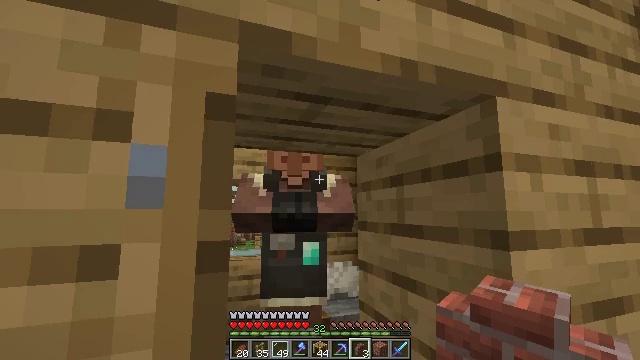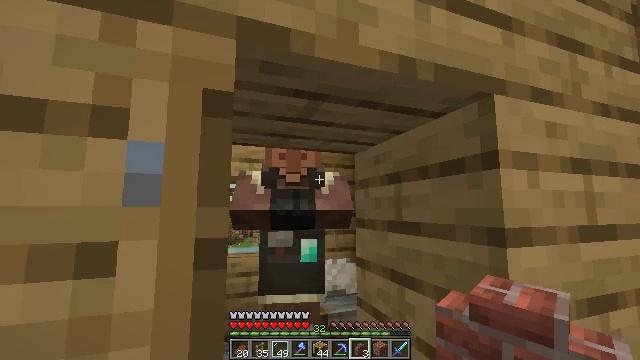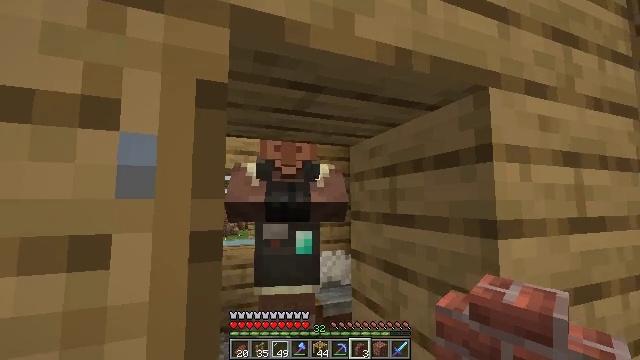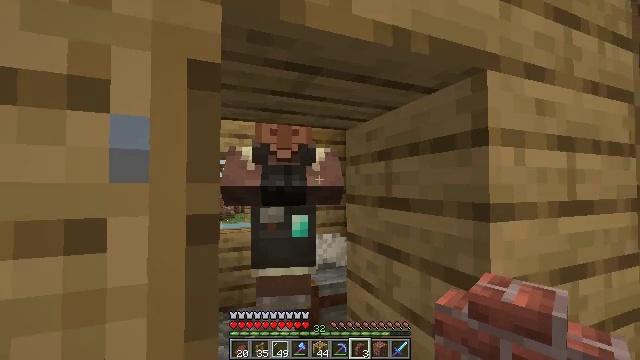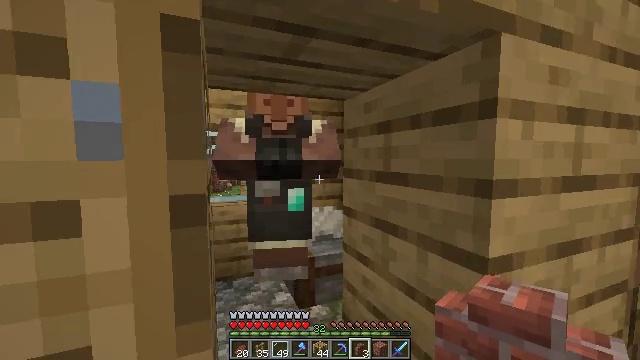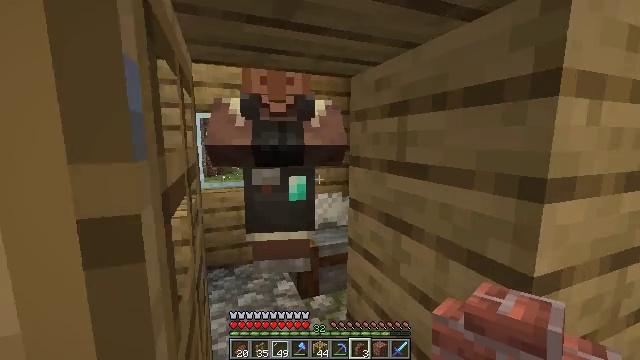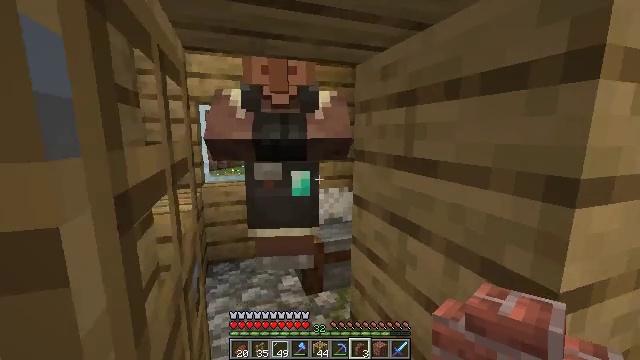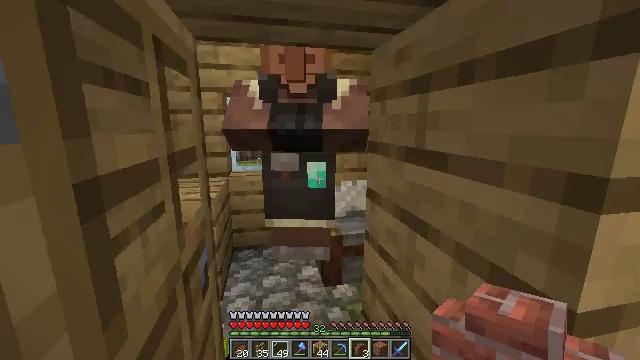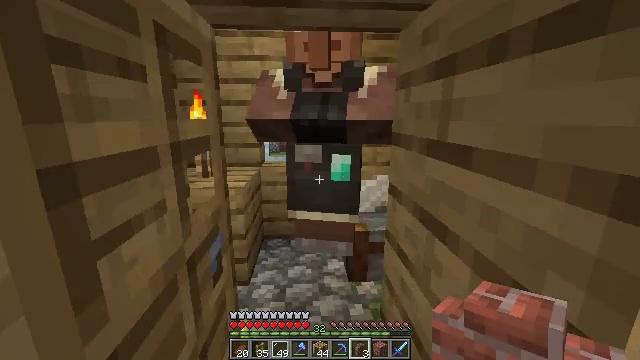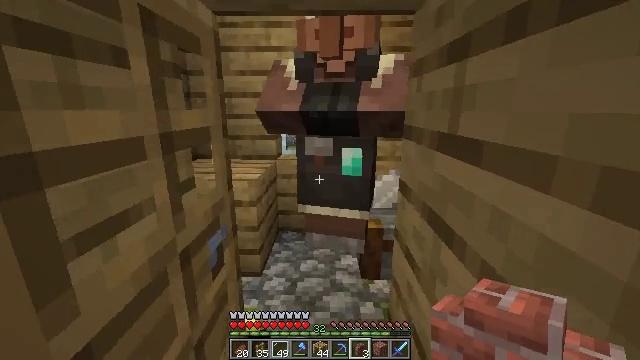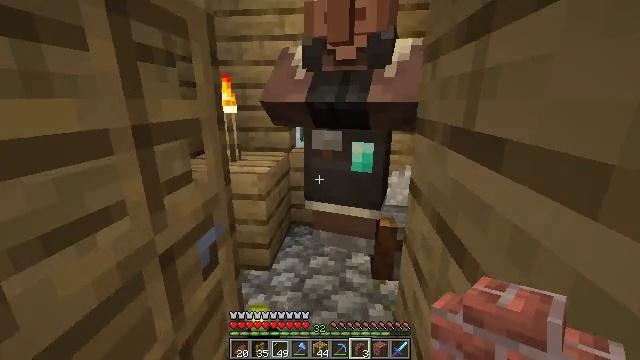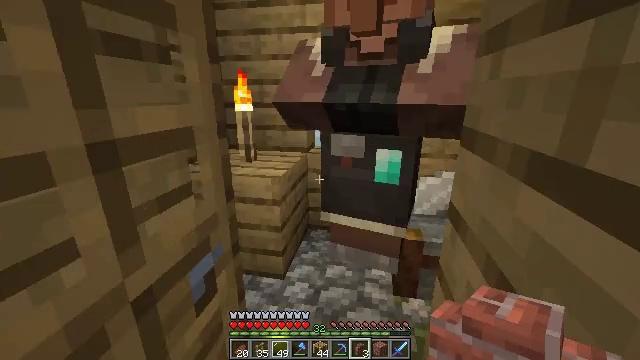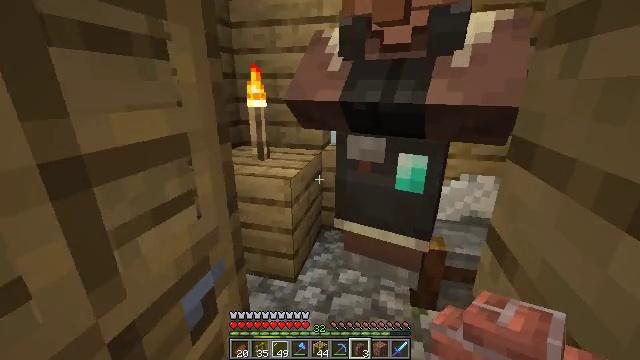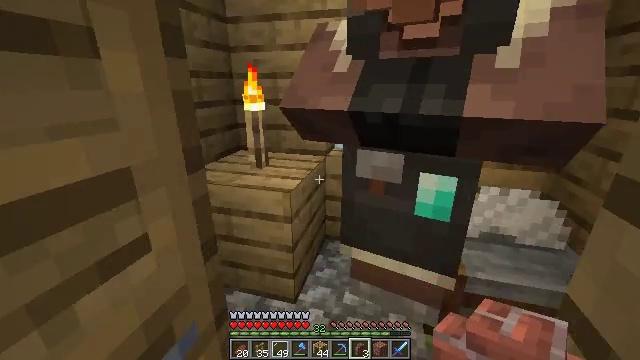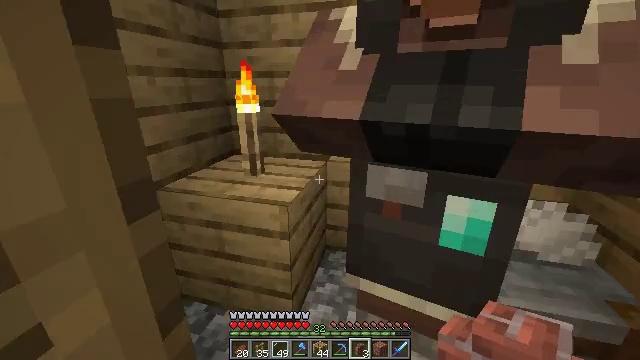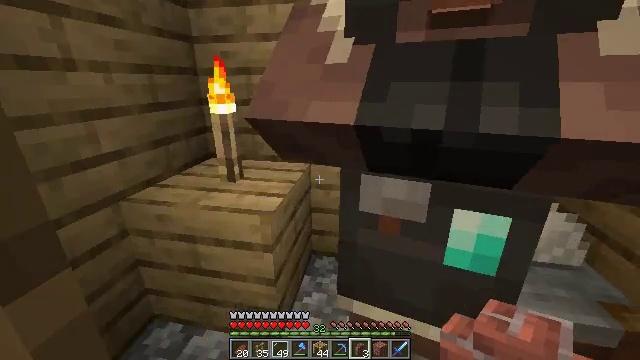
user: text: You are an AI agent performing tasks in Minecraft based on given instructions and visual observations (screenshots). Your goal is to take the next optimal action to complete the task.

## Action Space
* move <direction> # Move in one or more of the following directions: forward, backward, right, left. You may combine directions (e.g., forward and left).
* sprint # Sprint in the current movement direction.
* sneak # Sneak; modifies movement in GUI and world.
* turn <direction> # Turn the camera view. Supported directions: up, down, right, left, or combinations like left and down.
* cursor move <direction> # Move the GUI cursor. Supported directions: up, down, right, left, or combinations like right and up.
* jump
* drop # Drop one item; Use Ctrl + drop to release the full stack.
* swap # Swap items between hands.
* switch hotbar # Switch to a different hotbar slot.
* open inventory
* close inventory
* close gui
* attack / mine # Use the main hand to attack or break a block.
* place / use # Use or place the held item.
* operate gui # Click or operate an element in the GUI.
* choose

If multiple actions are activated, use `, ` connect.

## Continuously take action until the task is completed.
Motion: motion action
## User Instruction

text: Open a furnace and craft bricks.
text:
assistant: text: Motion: no_op
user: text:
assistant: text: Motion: turn right and down
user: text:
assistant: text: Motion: turn down
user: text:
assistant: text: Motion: move forward, turn down
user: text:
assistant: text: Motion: move forward, turn left and down
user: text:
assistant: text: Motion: move forward, turn left and down
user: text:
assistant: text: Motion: move forward and move right, turn left and down
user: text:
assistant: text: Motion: move forward and move right, turn left and down
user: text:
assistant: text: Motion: move forward and move right, turn left and down
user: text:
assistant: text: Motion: move forward and move right, turn left and down
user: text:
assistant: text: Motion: move forward, turn left and down
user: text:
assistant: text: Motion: move forward, turn left and down
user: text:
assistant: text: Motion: move forward
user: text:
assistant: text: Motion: move forward
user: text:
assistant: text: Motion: move forward, turn right
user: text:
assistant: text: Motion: move forward, turn right
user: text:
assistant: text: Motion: move forward, turn right
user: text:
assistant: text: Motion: turn right
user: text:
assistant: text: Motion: turn right and up
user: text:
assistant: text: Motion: turn right and up
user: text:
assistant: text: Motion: turn right
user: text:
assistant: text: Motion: turn right and up
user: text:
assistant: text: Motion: turn right and up
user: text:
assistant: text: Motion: turn right
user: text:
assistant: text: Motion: turn right
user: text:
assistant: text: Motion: turn right
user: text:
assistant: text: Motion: turn right
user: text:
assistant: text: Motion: turn right
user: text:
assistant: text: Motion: turn right
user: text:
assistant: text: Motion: turn right and up